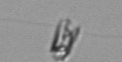
Label: Chrysochromulina_lanceolata